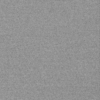
Label: dusty